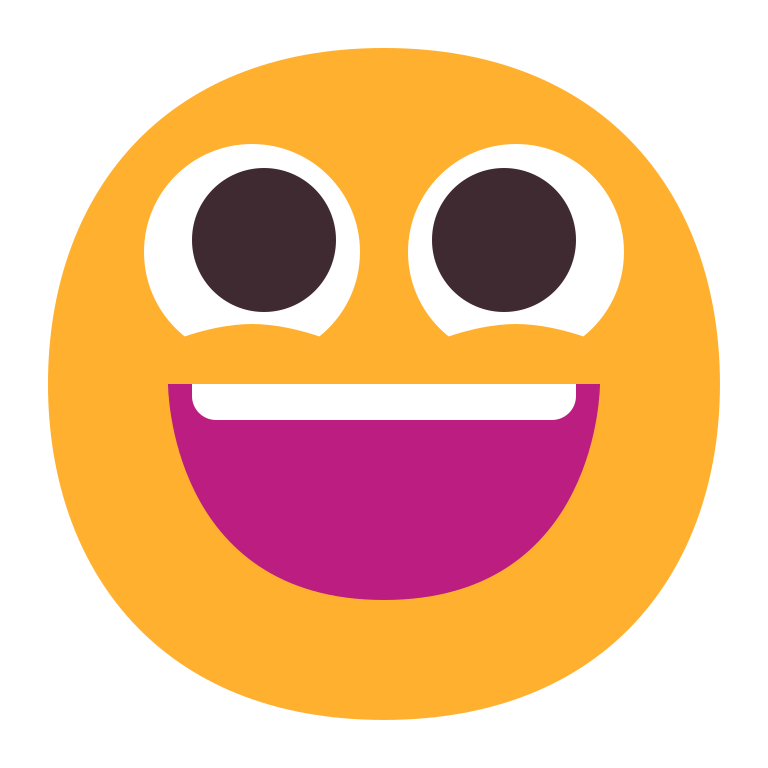
grinning face flat